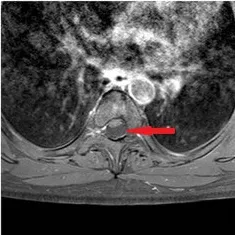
(e) Enhanced sagittal plain MRI image. There is no visible cystic space occupying the enhancement.
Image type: radiology (mri)